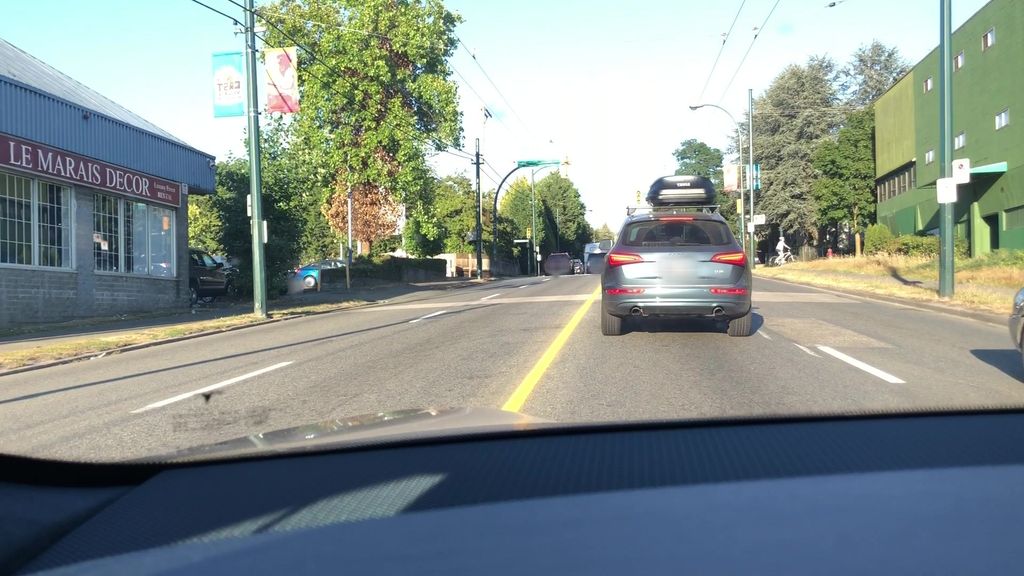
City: vancouver